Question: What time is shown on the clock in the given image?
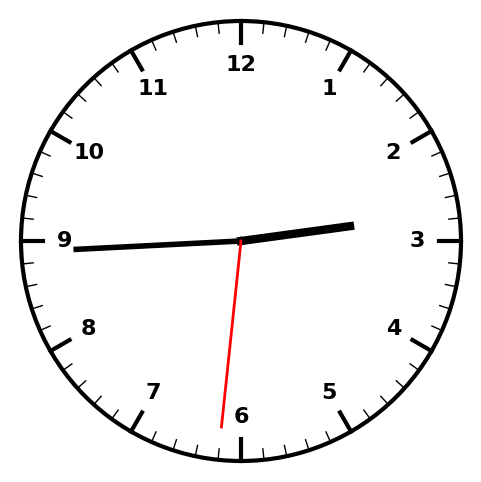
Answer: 02:44:31